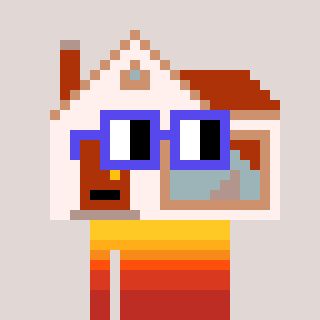
a pixel art character with square blue glasses, a house-shaped head and a darkbrown-colored body on a warm background